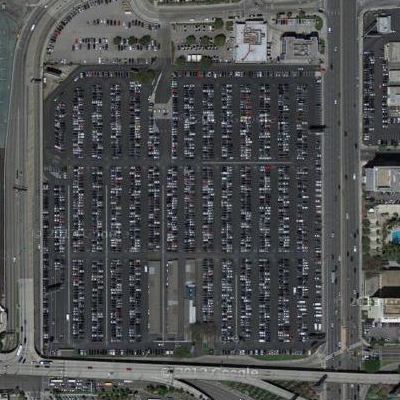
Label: gParking